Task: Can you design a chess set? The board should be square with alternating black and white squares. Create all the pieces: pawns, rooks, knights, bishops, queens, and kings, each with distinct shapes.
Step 3653:
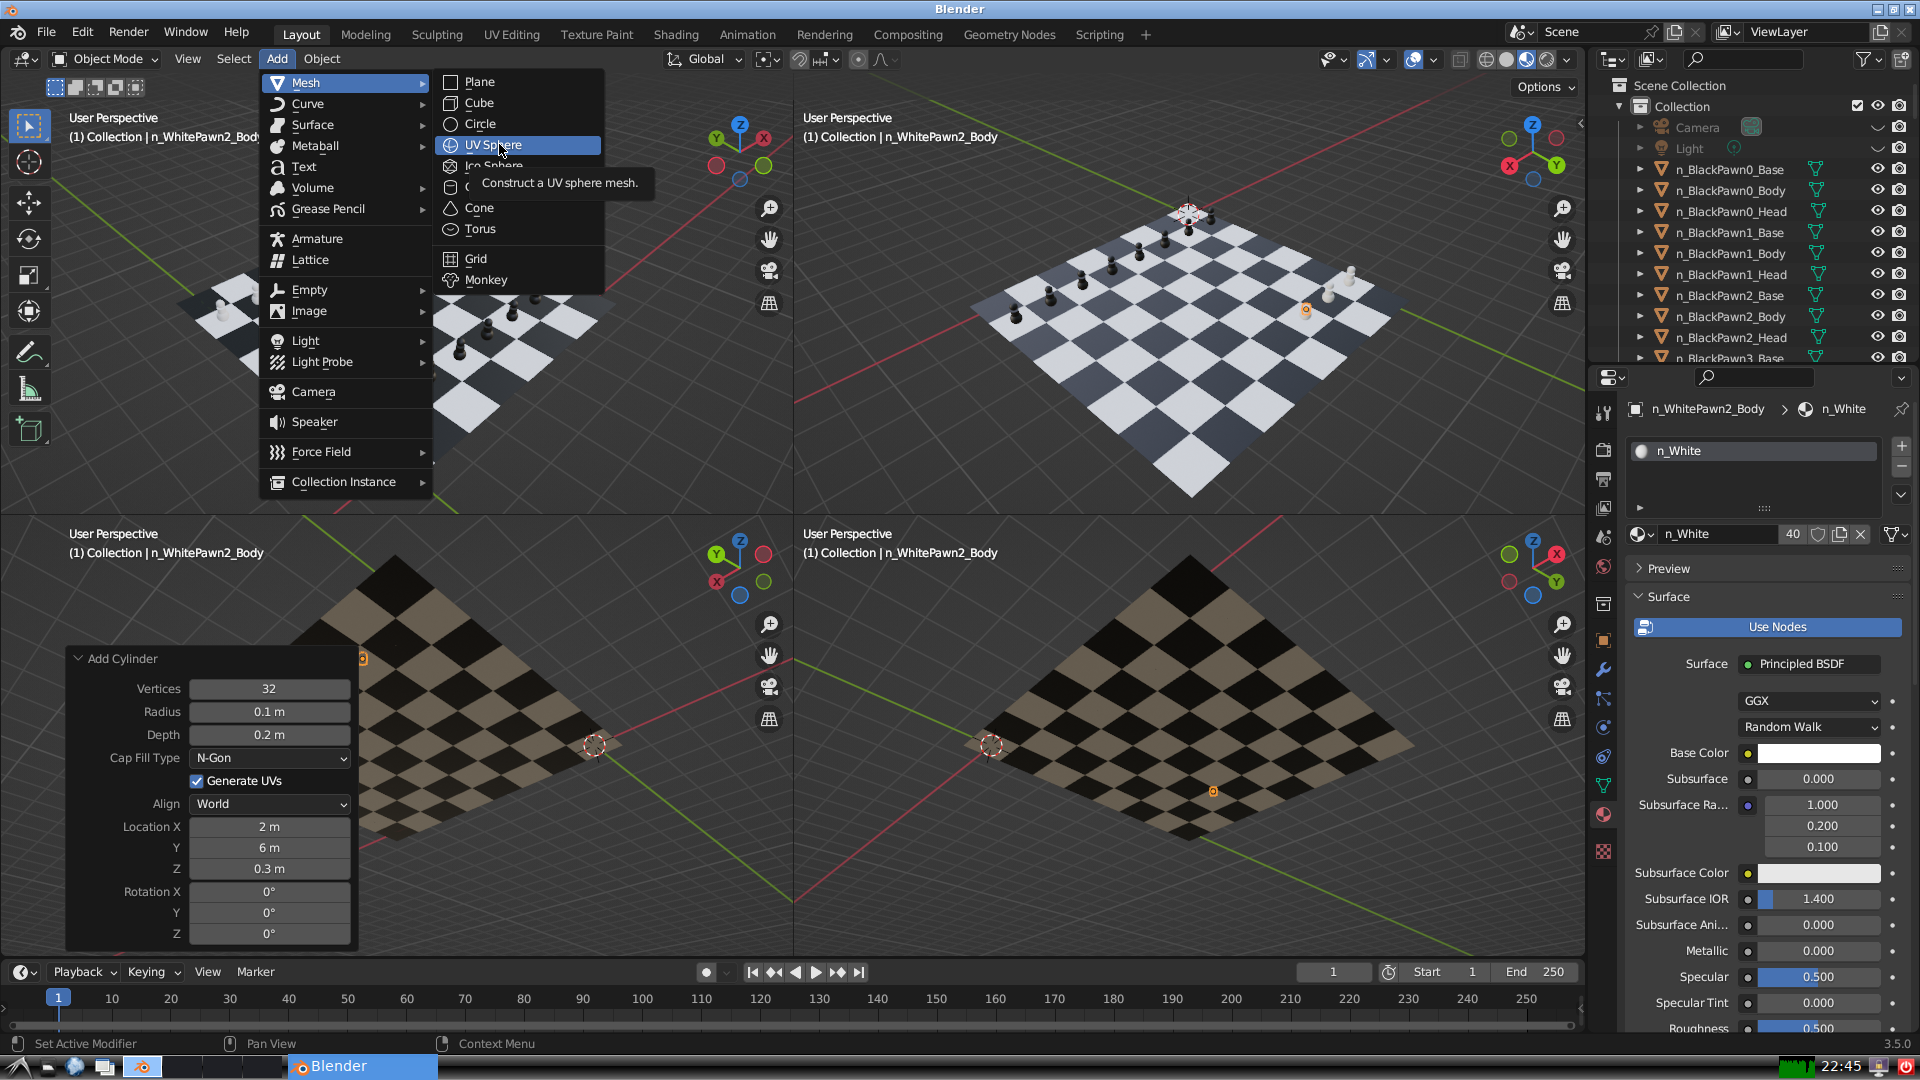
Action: click: no